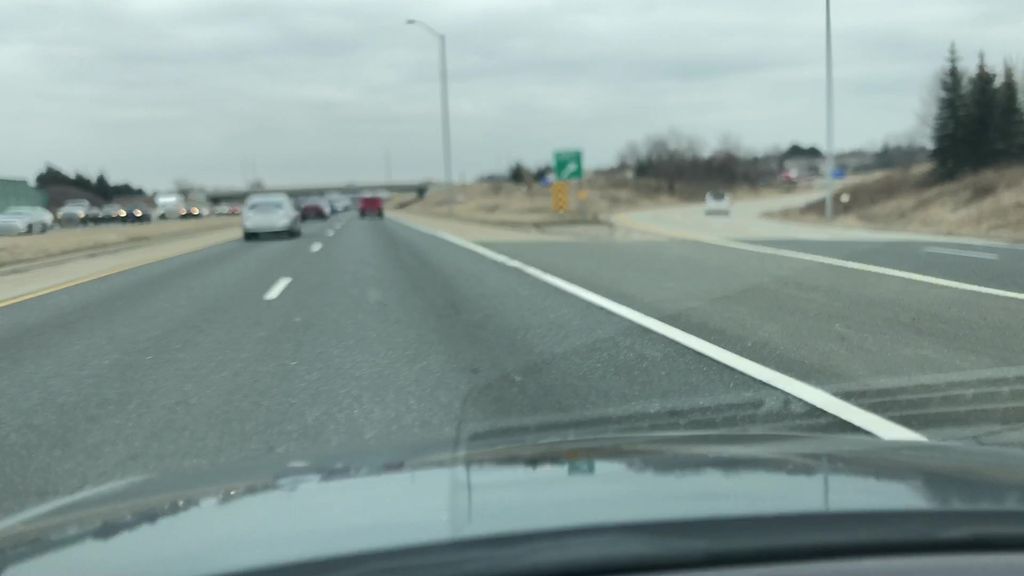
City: hamilton